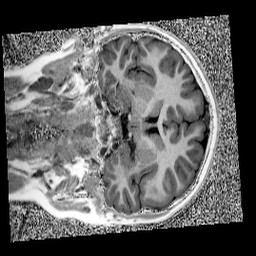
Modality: UNIT1
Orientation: coronal
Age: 9
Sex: male
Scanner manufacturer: siemens
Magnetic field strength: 3 T
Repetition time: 4 s
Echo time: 0.00303 s